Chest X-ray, AP view. Patient: 25 years old, sex M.
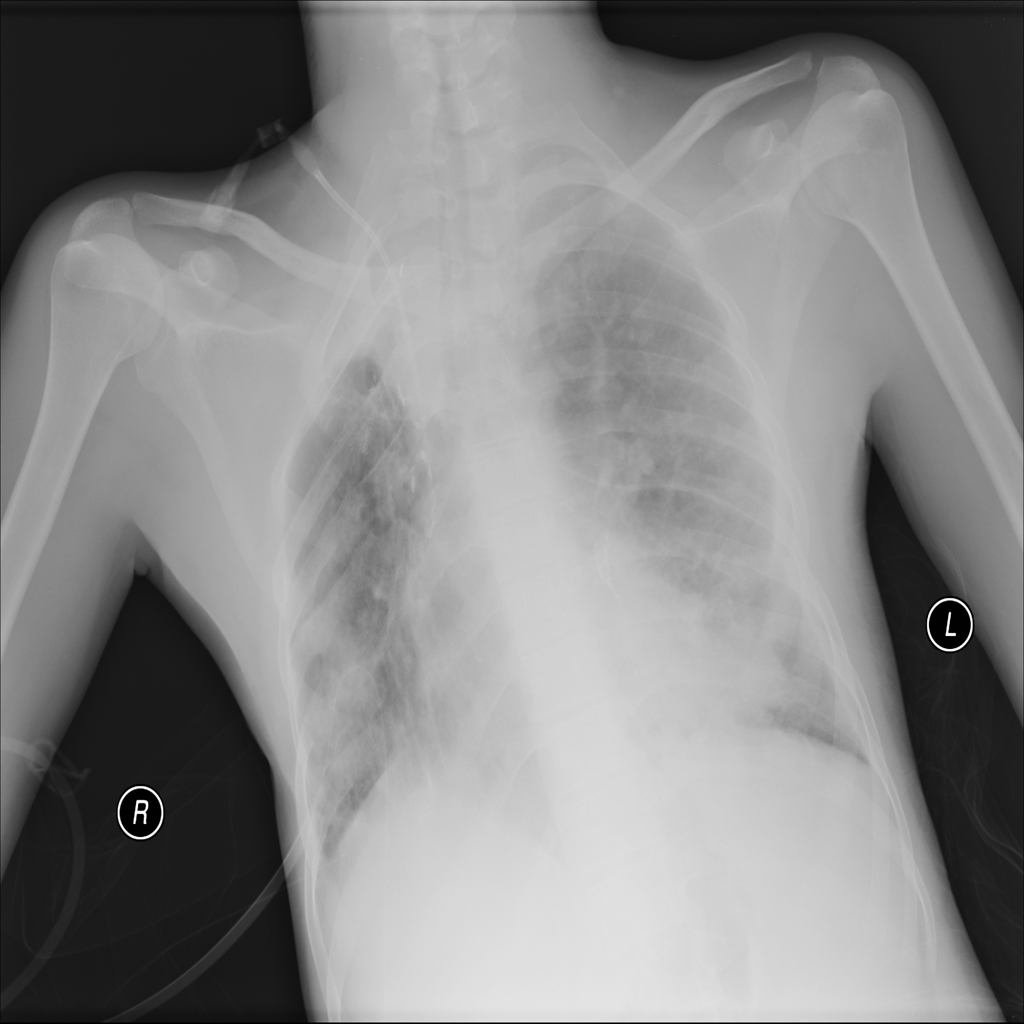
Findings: Consolidation, Infiltration, Nodule